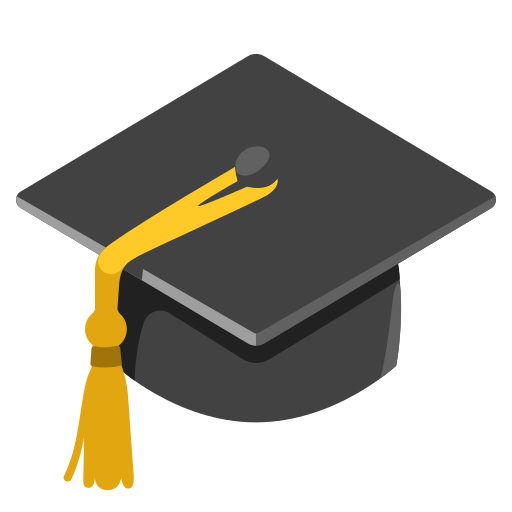
Emoji: 🎓